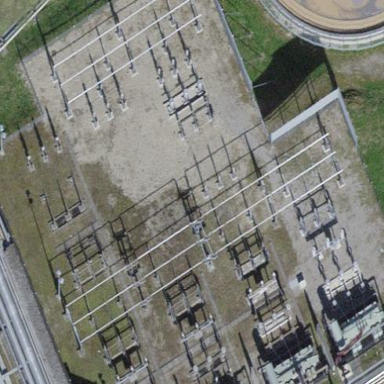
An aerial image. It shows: Industrial substation.